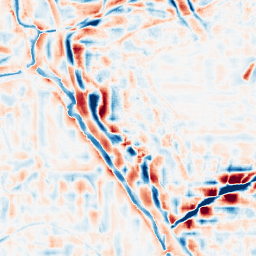
Category: wavelet
Decomposition family: wavelet_reverse_biorthogonal
Decomposition parameters: wavelet: rbio4.4
level: 4
Upsampling method: edge_directed
Upsampling parameters: scale: 4
Upsampling scale: 4